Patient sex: M
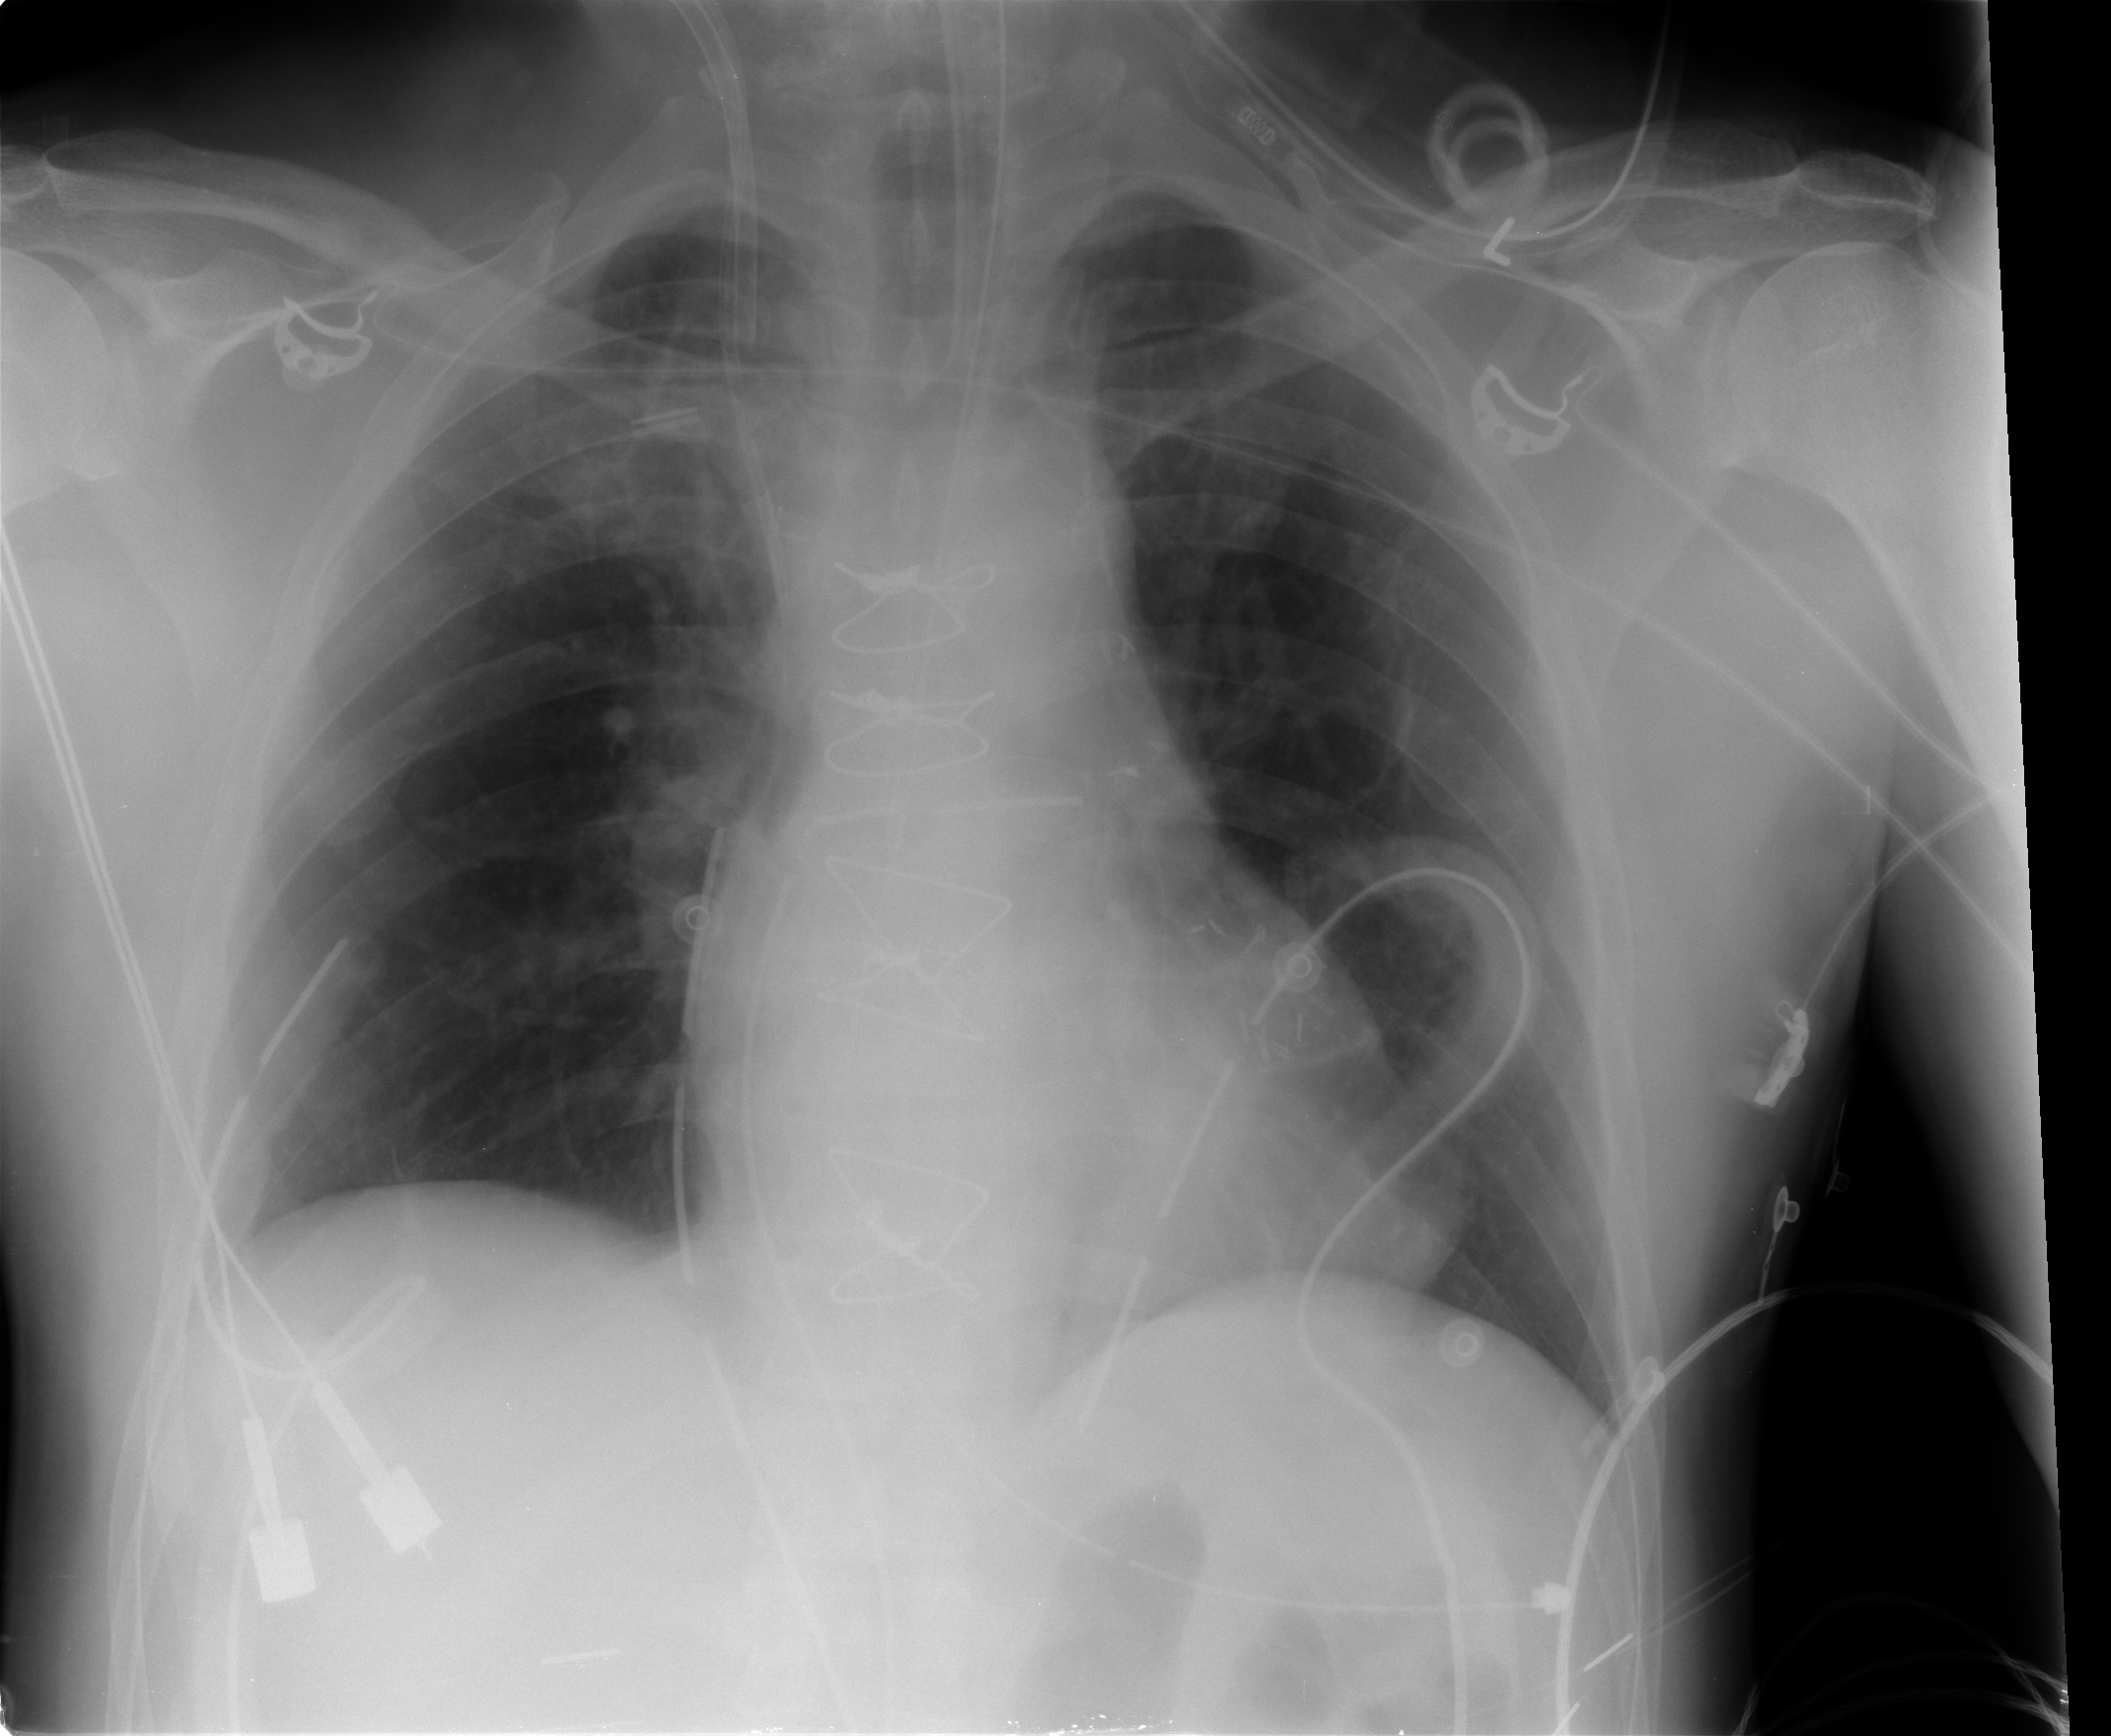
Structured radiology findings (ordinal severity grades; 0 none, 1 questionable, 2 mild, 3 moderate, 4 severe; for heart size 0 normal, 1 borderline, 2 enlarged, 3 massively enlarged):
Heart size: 0
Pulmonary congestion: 1
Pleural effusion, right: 0
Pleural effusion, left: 0
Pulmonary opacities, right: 0
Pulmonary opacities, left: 0
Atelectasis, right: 0
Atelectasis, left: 0